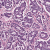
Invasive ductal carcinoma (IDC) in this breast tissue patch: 1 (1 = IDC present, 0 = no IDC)